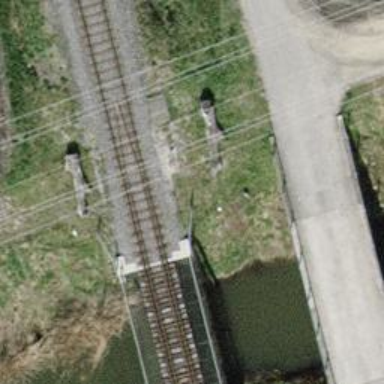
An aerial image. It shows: Bridge over electrified railway with contact lines.